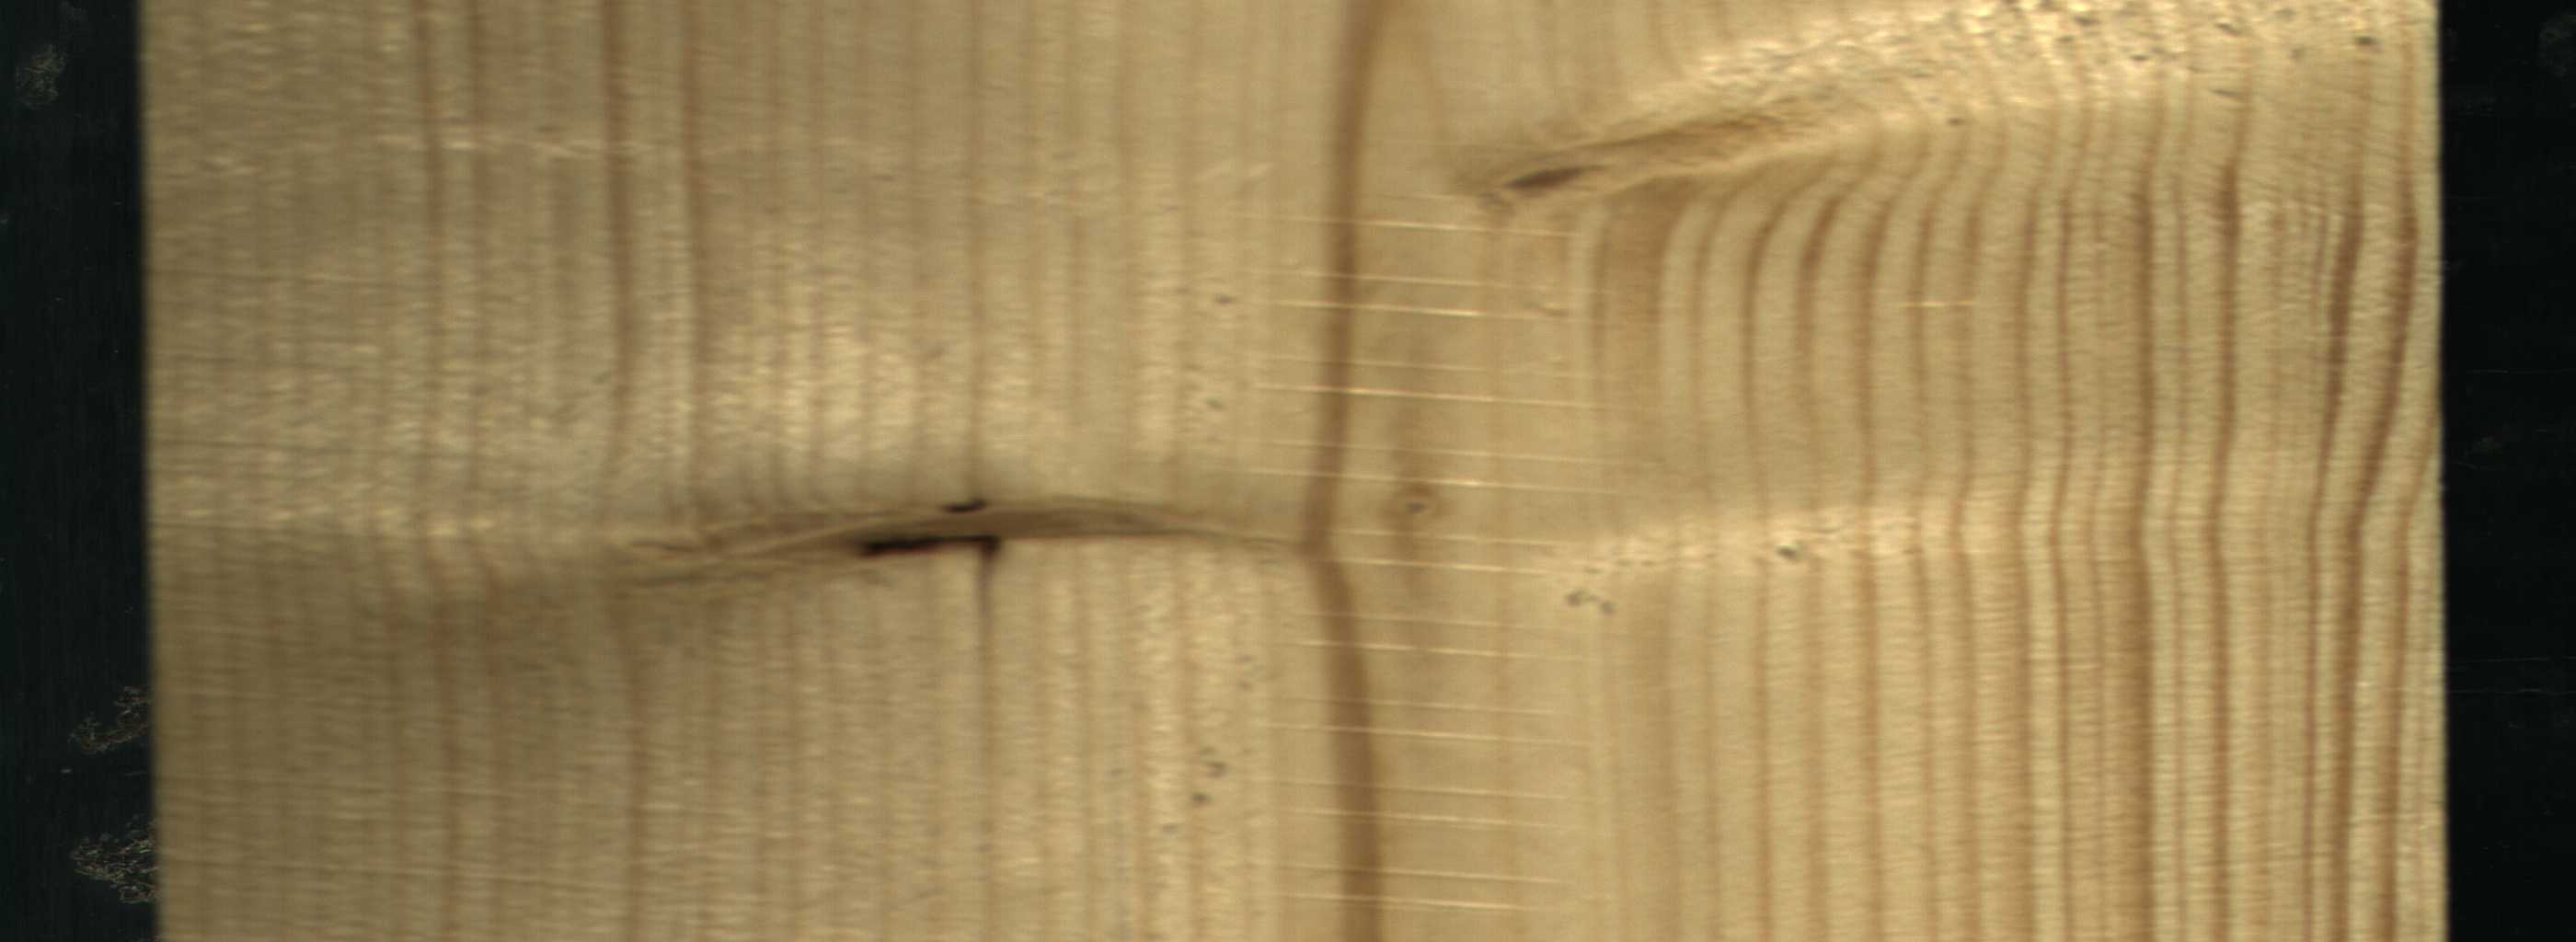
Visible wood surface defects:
Dead_Knot
Live_Knot